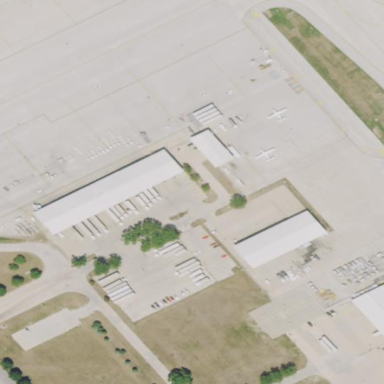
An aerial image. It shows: Apron at the airport.